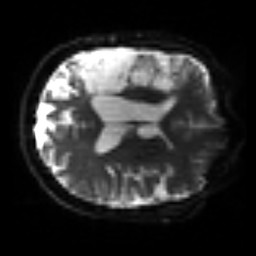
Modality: sbref
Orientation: axial
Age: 47
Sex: male
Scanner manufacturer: siemens
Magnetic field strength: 3 T
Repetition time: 3.2 s
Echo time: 0.081 s